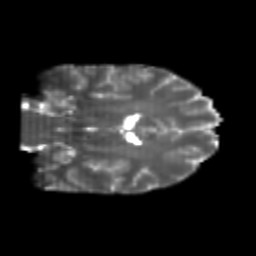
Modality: T2w
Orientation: coronal
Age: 20
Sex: female
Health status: healthy
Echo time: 0.074 s